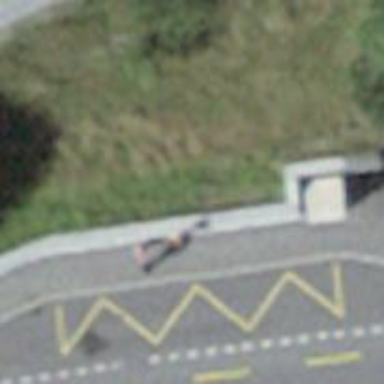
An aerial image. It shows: Bus stop with platform for public transport.